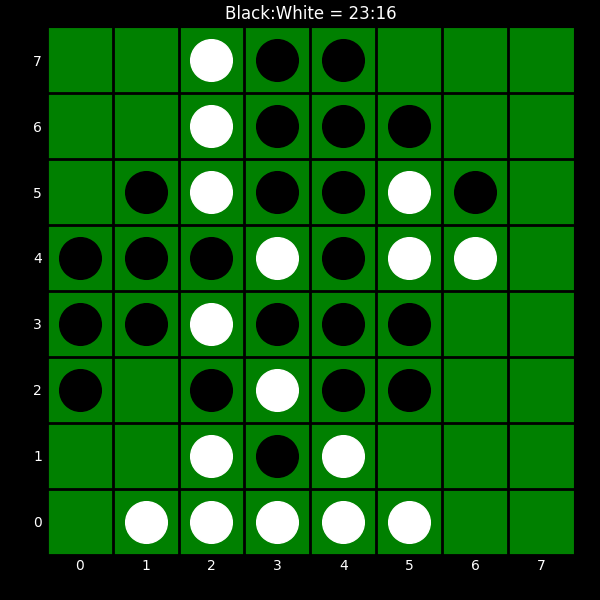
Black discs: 23
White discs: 16